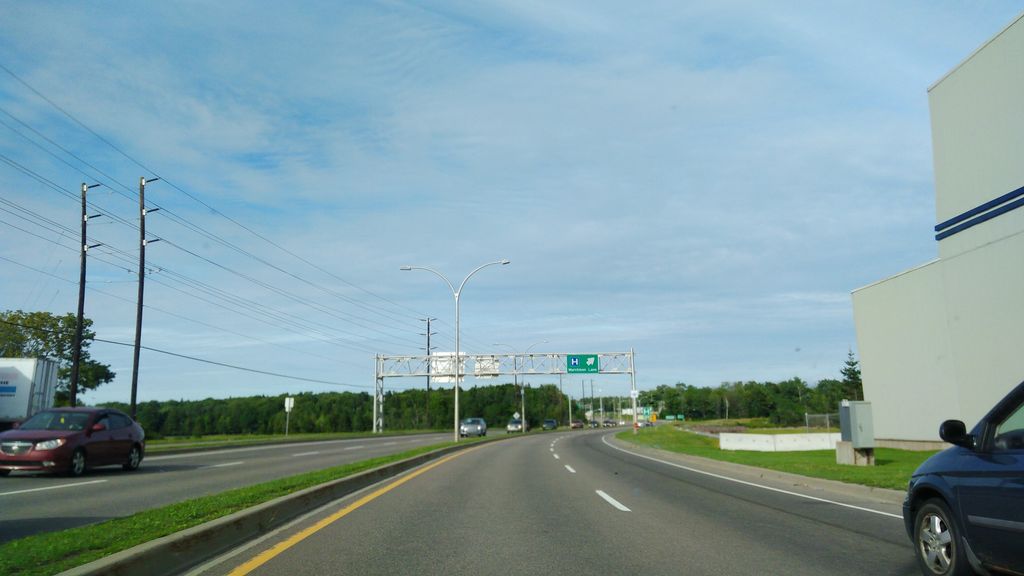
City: charlottetown